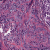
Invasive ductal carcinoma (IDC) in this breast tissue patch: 0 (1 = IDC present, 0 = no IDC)